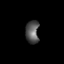
Tissue: skin
Cell type: Epithelial cells
Senescence score: 0.217
Nuclear area (px): 299
Mean DAPI intensity: 85.873